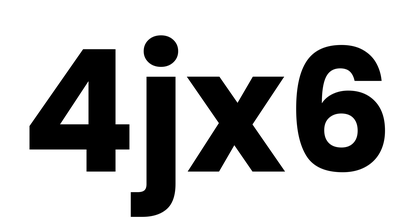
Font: Poppins-Bold